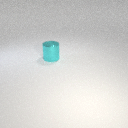
large cyan metal cylinder